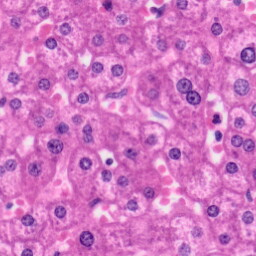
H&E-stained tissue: Liver